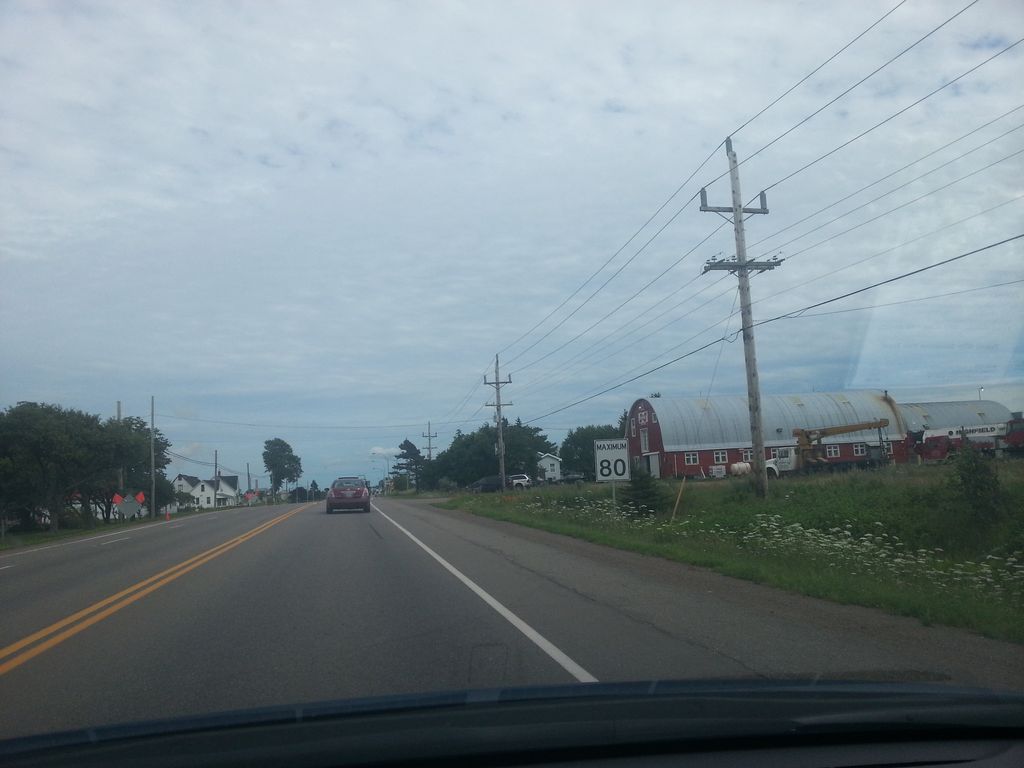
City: charlottetown